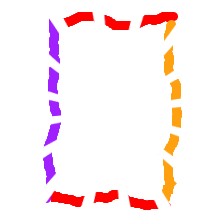
Shape: rectangle